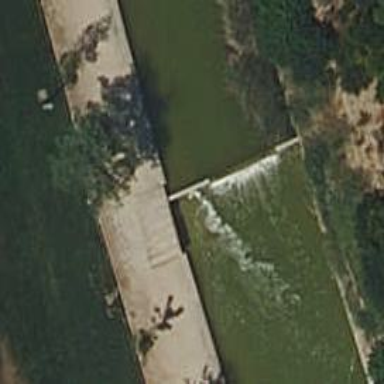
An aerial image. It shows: Weir along the waterway.